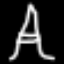
Label: The Eiffel Tower